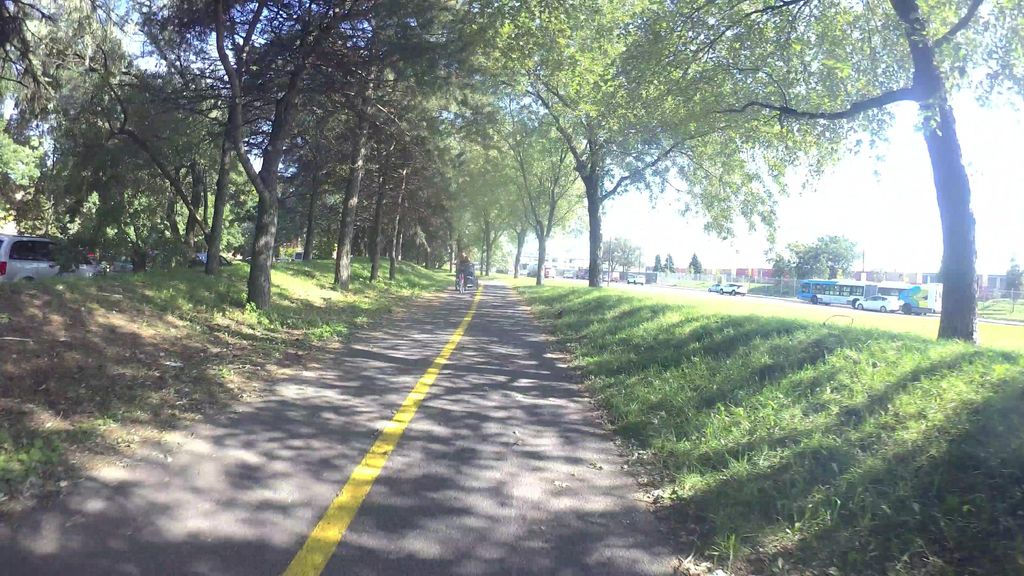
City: montreal